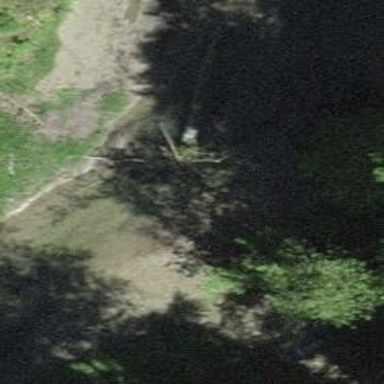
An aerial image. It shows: Culvert tunnel.